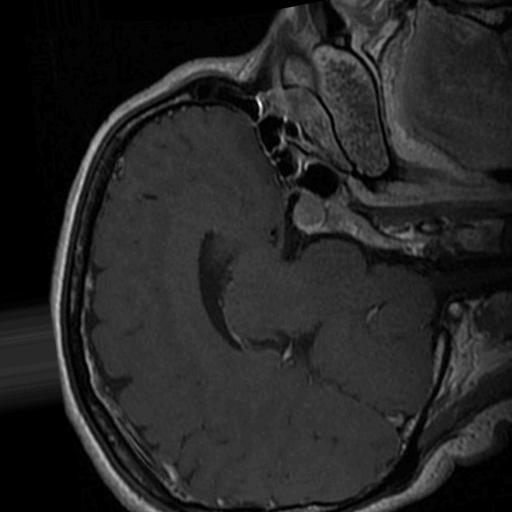
Label: brain_tumor